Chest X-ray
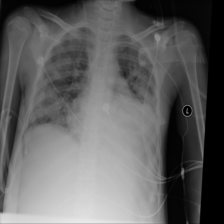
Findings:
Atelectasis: positive
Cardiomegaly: positive
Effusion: positive
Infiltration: positive
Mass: negative
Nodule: negative
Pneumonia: negative
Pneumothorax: negative
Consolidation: positive
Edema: negative
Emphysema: negative
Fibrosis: negative
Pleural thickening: negative
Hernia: negative